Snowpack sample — Loveland Pass, Silver Plume, Colorado, USA (1/12/25, 11:40 AM MST)
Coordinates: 39.66, -105.88
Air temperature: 7 °F
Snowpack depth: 140 cm
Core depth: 10 cm
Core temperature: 41 °F
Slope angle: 11°, slope face: 30°
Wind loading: high
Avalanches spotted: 2
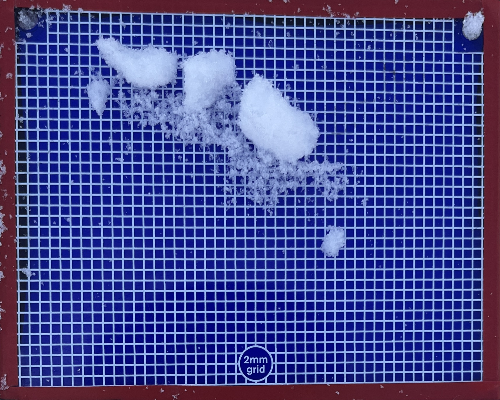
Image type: profile
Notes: Pilot using slightly modified coring method that took too large segment for snow profile picturing, advised not to use in higher level models. Two avalanche on south face nearby, partially cloudy with light snow in the last 24 hours. Lots of wind loading on eastern features.